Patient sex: F
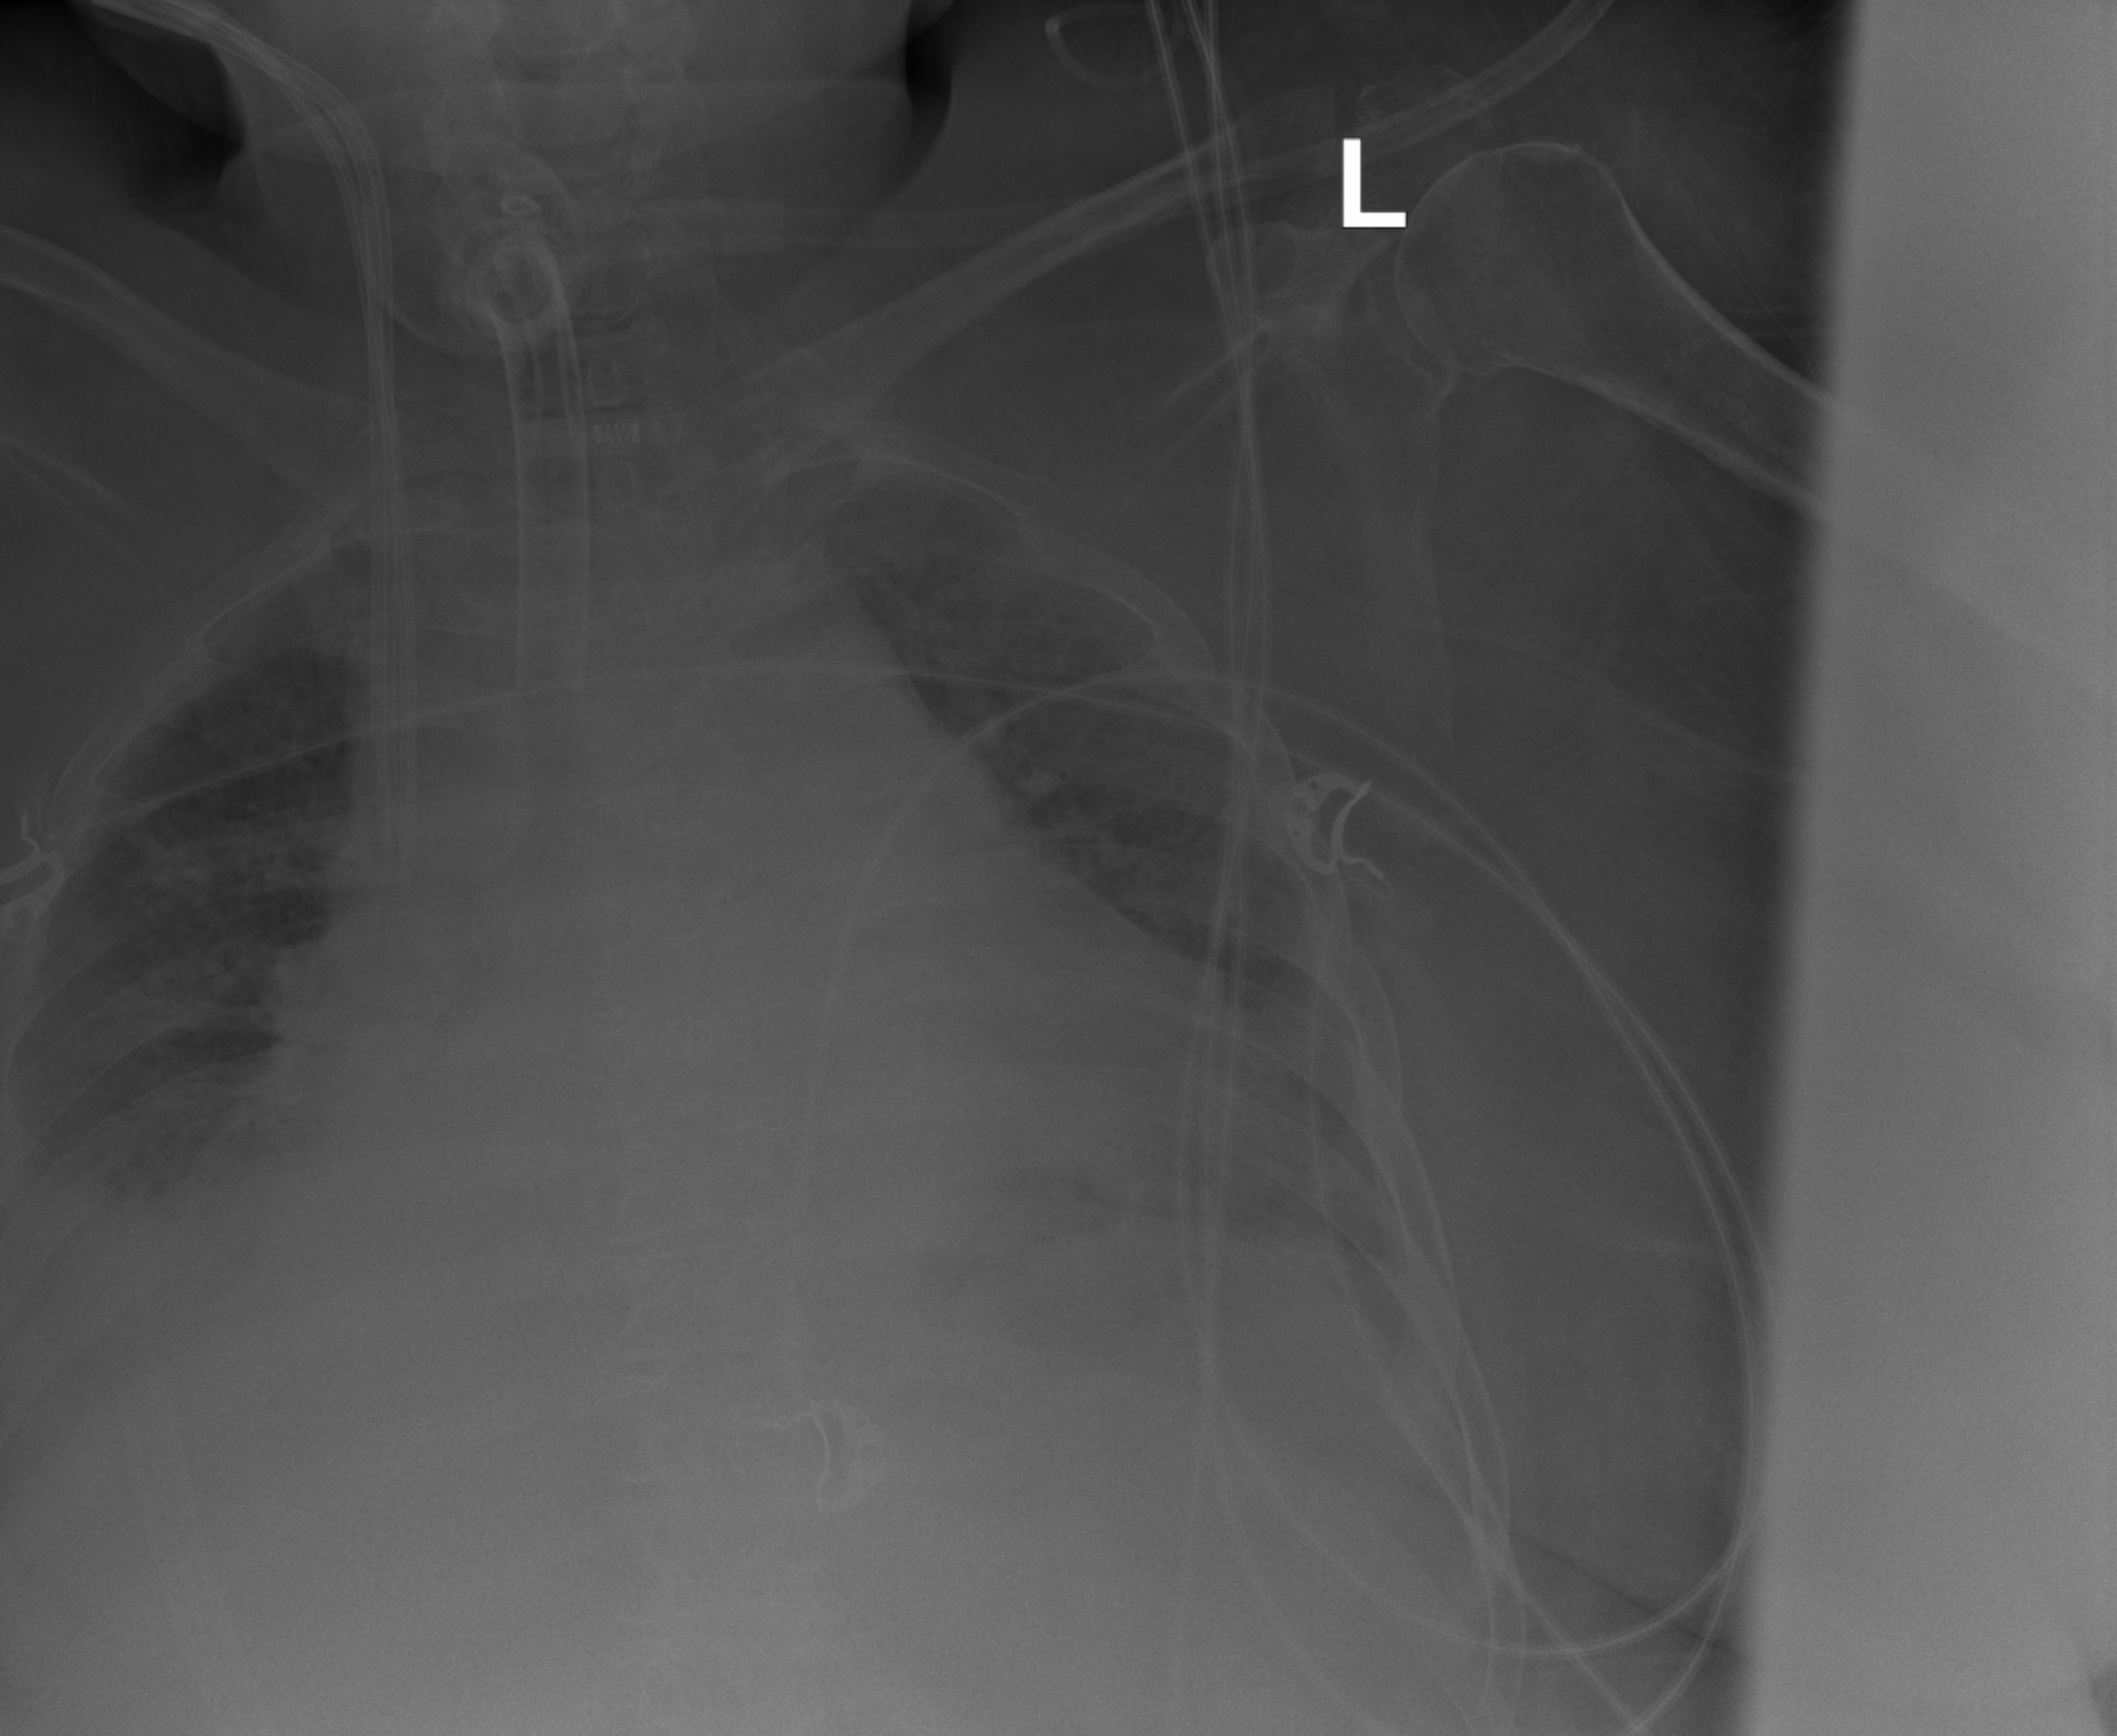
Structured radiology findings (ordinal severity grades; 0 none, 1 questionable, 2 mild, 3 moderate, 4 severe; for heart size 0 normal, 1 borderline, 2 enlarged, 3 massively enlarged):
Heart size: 2
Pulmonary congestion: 2
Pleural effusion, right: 2
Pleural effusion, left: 2
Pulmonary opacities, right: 2
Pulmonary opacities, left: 1
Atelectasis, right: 2
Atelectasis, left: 2